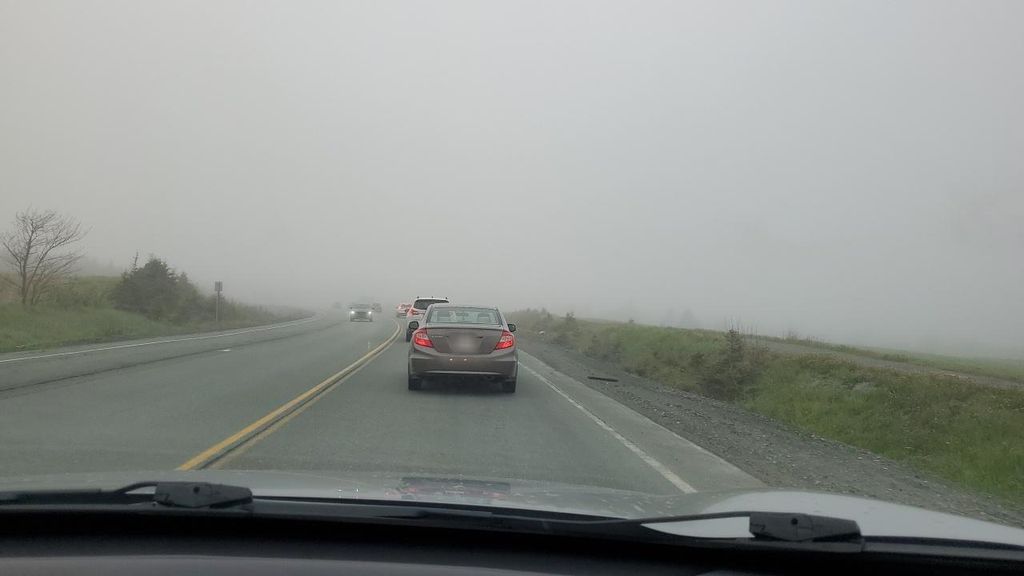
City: st_johns